Interaction volume radius: 10 \u00c5
Interaction volume height: 30 \u00c5
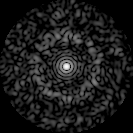
Disorder parameter: 0.8404